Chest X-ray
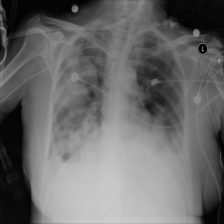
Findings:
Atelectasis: negative
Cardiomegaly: negative
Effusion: negative
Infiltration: negative
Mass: positive
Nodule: negative
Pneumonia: negative
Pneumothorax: negative
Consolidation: negative
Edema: negative
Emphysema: negative
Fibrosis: negative
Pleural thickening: negative
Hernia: negative